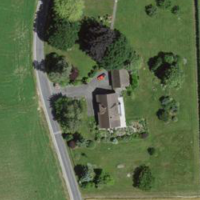
EUNIS habitat code: 55
Species observed at this site:
Fritillaria meleagris